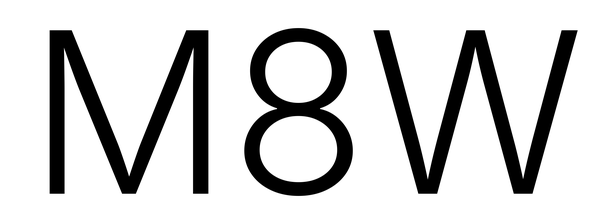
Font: Inter_Light